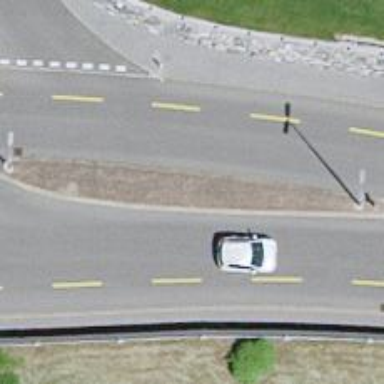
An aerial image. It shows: Secondary road with advisory cycle lane made of asphalt.